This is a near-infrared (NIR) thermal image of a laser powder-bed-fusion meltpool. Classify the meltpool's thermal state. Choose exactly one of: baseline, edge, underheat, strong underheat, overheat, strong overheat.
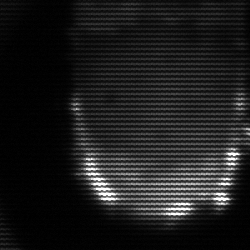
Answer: baseline